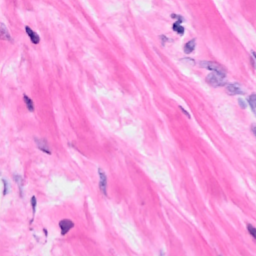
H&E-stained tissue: Breast